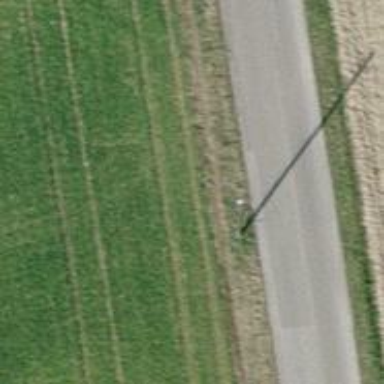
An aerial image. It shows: Straight power pole.